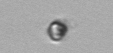
Label: nanoplankton_mix